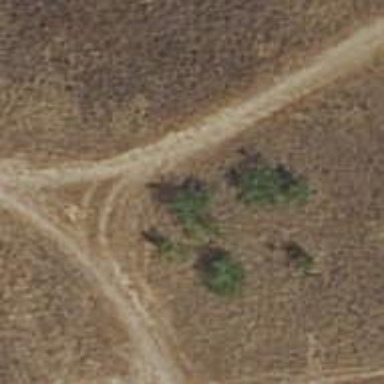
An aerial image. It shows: Unpaved track road.